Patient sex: M
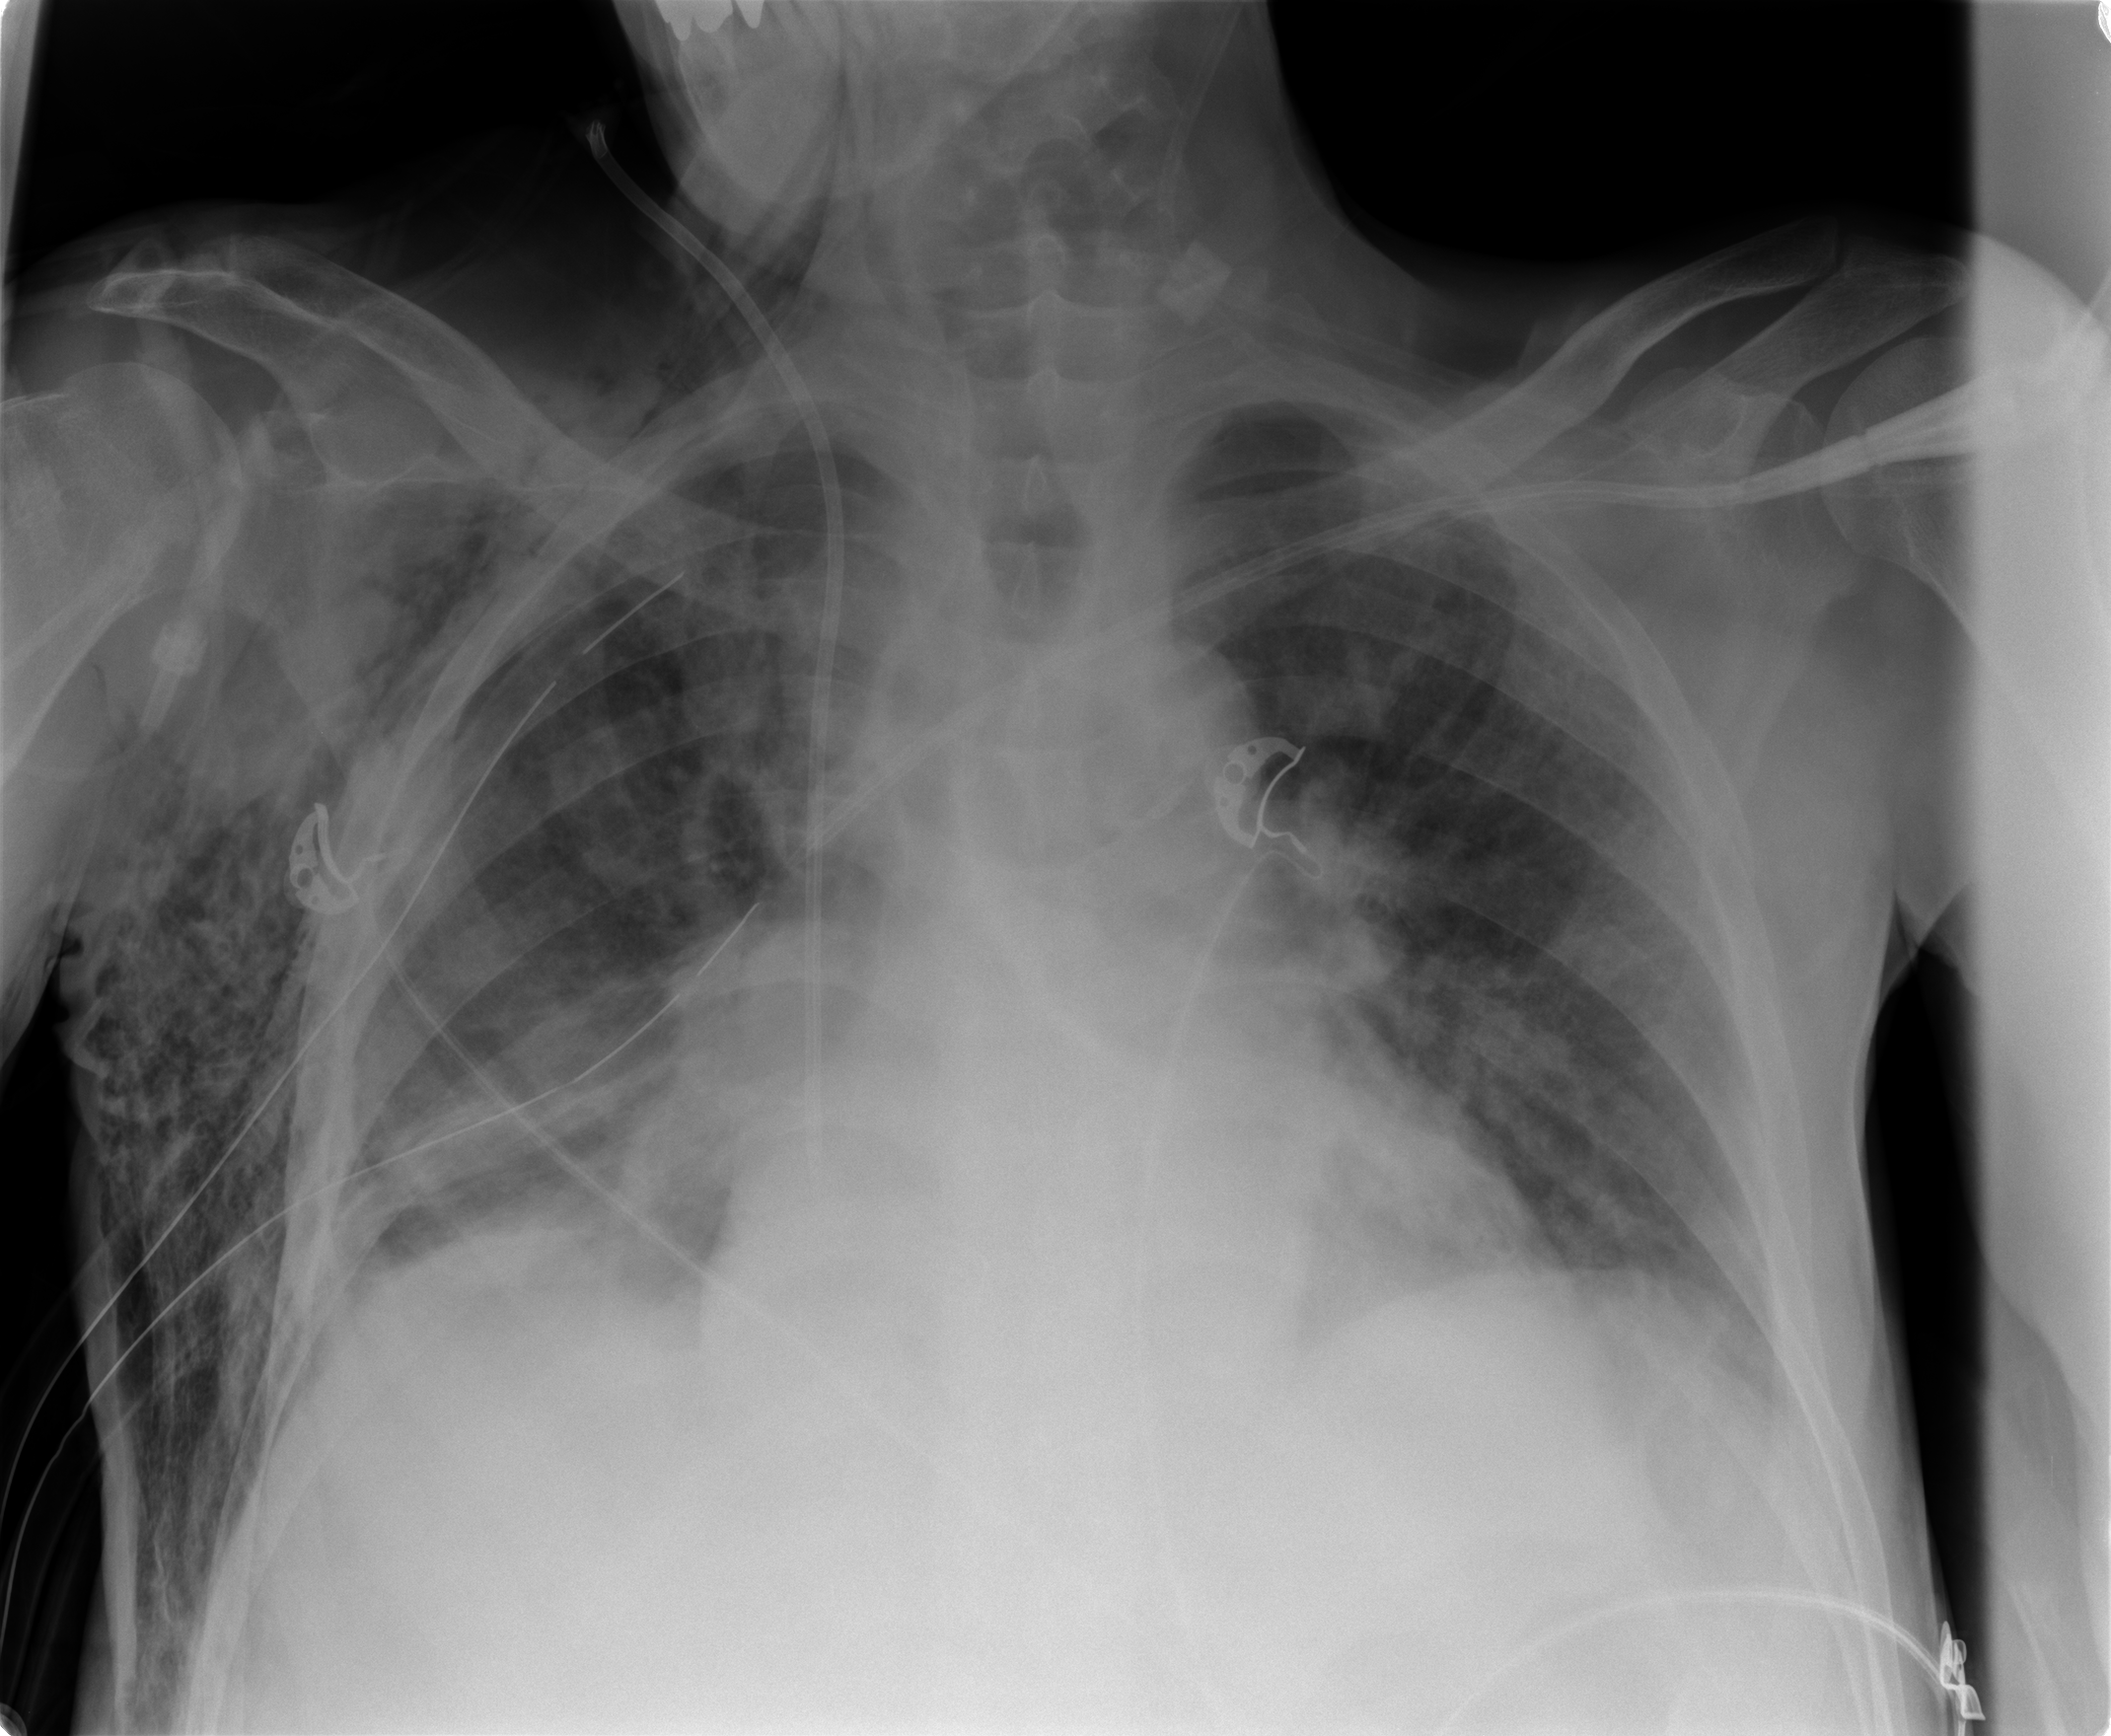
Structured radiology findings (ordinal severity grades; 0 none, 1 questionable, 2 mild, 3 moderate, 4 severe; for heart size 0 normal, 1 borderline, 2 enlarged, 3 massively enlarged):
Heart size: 2
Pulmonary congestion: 1
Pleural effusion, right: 1
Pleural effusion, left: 0
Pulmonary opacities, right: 0
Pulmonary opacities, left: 0
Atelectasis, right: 2
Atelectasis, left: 1